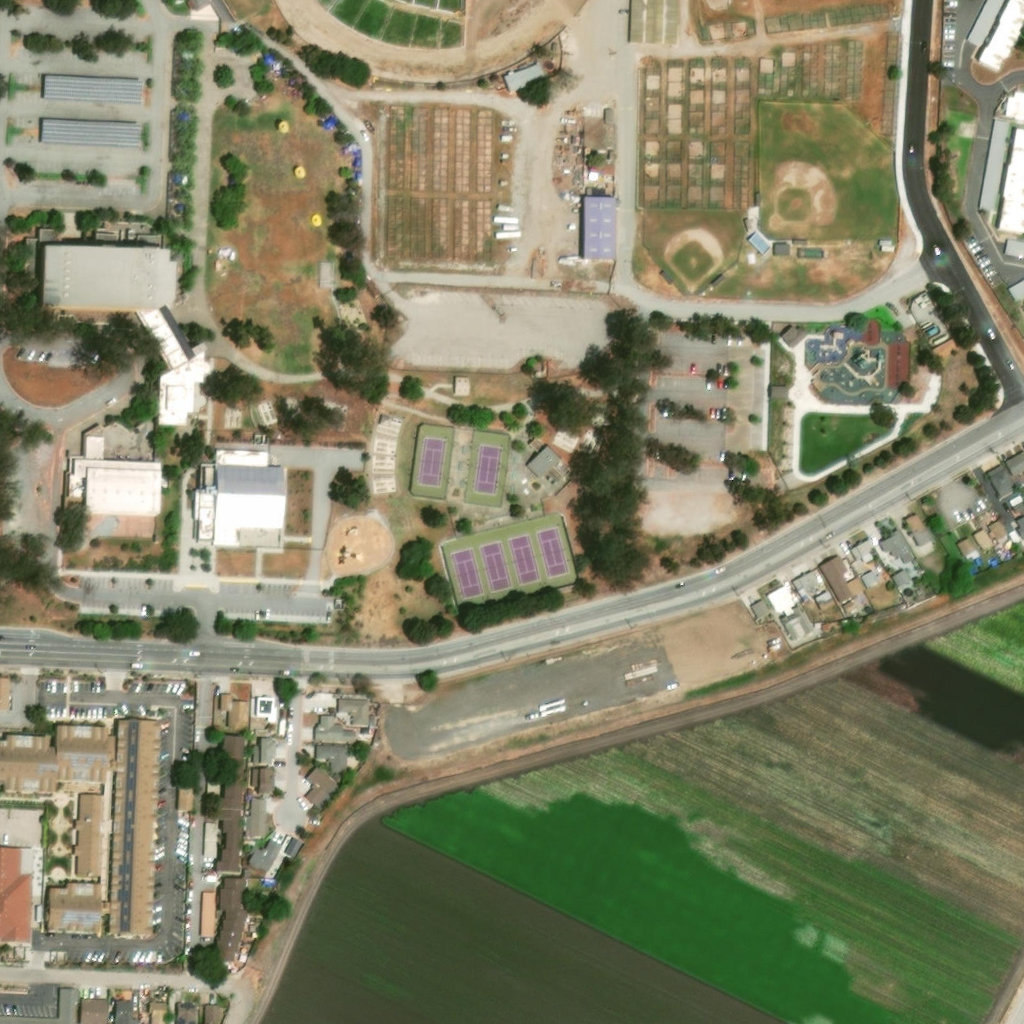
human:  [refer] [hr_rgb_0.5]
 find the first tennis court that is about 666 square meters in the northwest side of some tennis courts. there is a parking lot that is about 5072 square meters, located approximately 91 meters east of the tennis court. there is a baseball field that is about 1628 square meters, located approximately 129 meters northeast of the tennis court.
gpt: <box>[[40, 41, 44, 48, 0]]</box>